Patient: sex F, age 66
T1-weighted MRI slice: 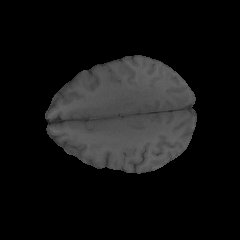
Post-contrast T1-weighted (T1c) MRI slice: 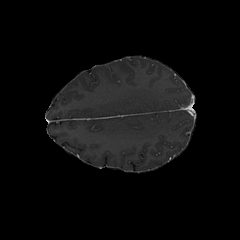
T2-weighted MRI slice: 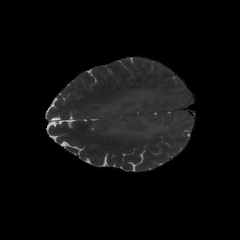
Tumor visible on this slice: yes
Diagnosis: Astrocytoma, IDH-wildtype
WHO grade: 2